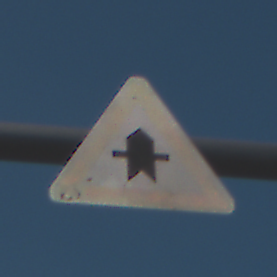
Verkehrszeichen: Vorfahrt
Umgebung: Outdoor, Urban
Tageszeit: Midday
Wetter: Clear
Licht: Natural
Jahreszeit: NotSpecified
Kontrast: HighContrast